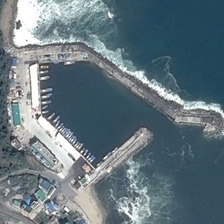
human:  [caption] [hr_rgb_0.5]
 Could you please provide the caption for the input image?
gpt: the shape of the port is very rare .

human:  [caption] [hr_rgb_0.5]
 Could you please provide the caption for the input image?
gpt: the shape of the port is very rare .

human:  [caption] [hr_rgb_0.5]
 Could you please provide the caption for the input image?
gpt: some boats are in a port near some buildings and green trees .

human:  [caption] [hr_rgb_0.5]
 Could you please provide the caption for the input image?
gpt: some boats are in a port near some buildings and green trees .

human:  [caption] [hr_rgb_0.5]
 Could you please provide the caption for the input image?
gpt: some boats are in a port near some buildings and green trees .